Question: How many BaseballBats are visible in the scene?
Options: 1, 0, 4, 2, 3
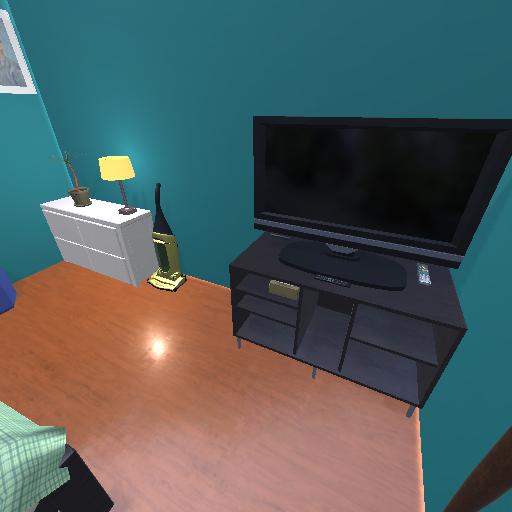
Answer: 1